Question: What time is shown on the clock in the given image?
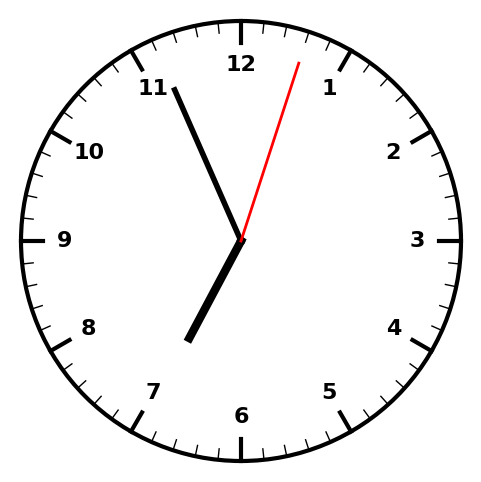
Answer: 06:56:03